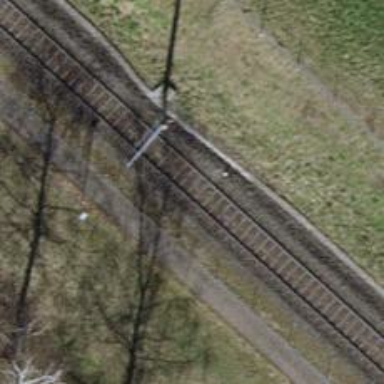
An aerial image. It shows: Single-track electrified railway with contact line.